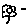
Label: flower